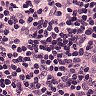
Metastatic tissue present: no